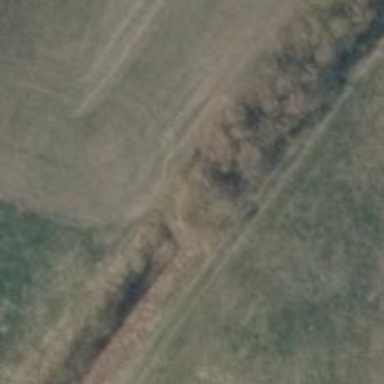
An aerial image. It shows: Row of trees in natural setting.